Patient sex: M
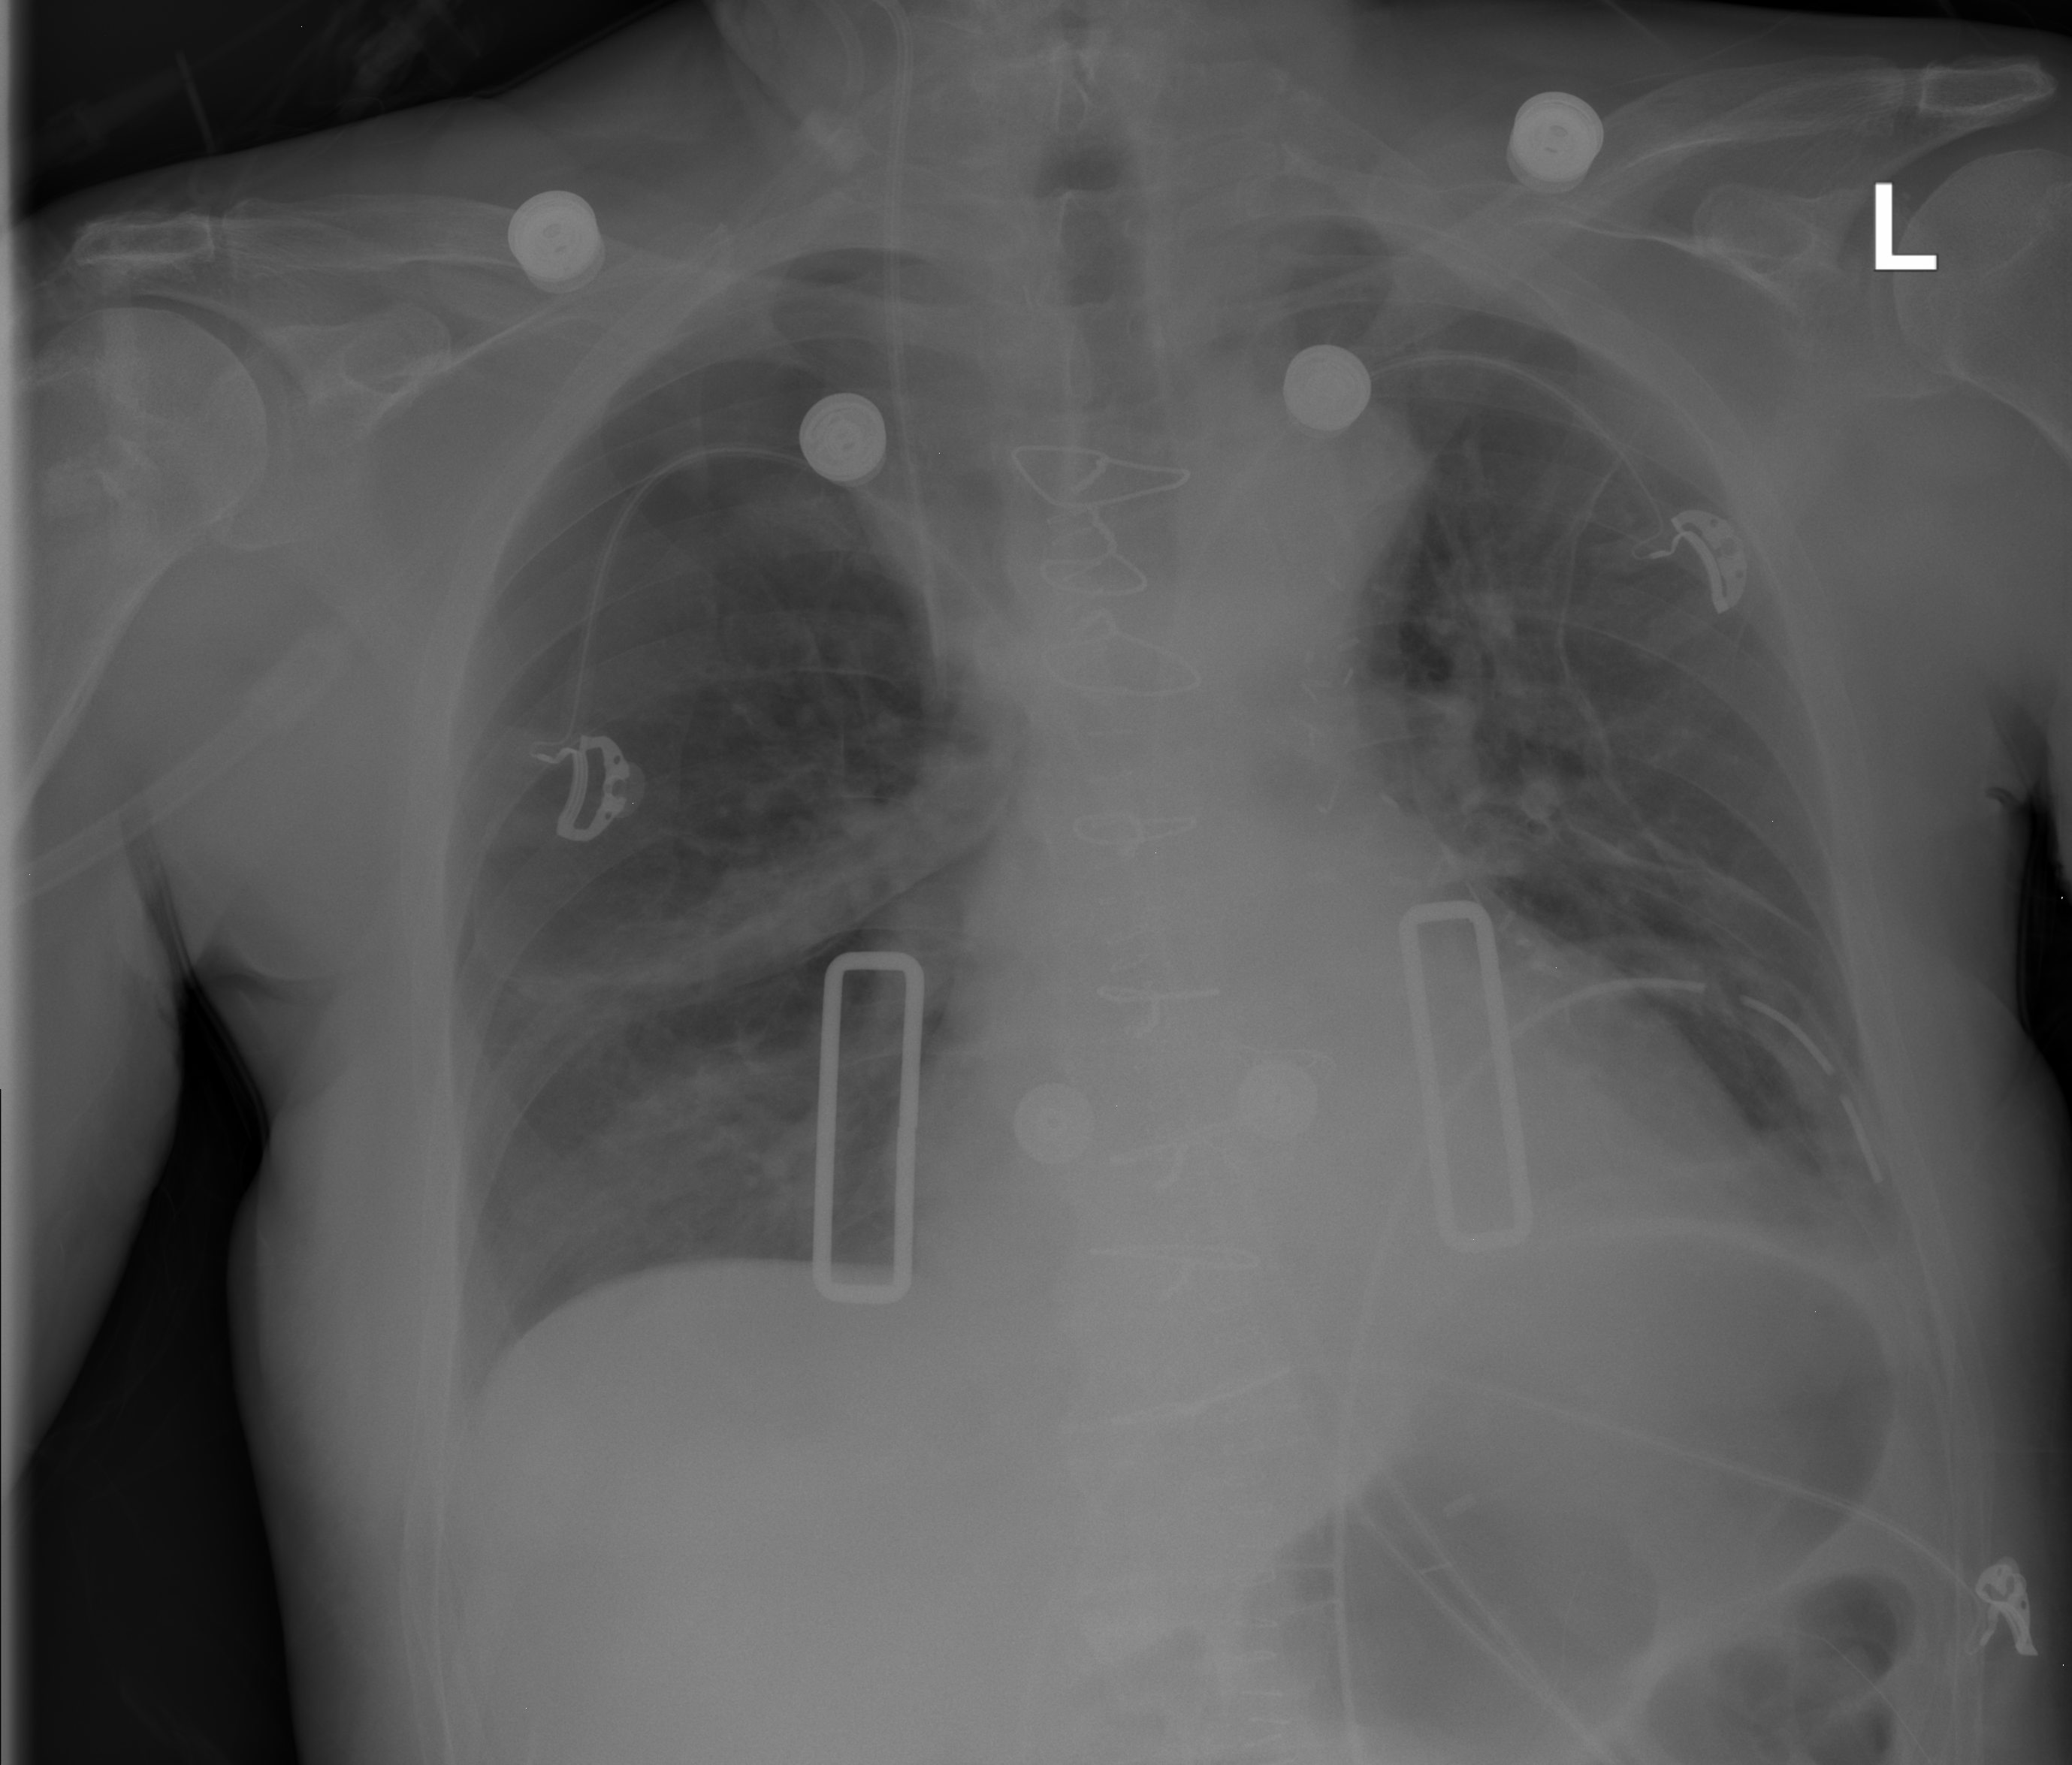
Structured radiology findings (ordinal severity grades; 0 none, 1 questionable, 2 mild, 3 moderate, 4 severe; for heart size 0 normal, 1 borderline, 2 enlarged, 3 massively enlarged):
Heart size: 0
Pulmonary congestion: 0
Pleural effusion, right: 0
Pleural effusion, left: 1
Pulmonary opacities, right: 2
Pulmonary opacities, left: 0
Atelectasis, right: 3
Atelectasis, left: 2